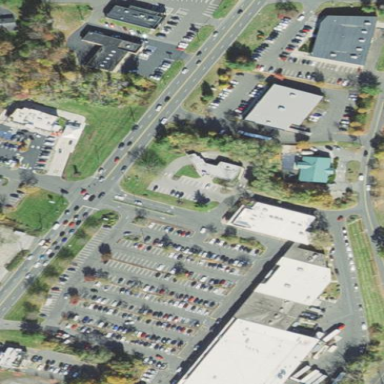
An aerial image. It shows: Retail area.